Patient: sex M, age 63
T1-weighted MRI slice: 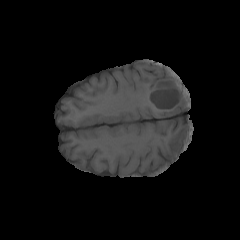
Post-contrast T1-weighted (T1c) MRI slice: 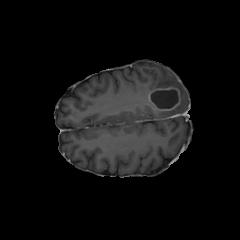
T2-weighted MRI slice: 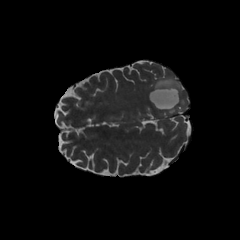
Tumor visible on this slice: yes
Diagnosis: Glioblastoma, IDH-wildtype
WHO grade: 4